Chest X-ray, AP view. Patient: 58 years old, sex F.
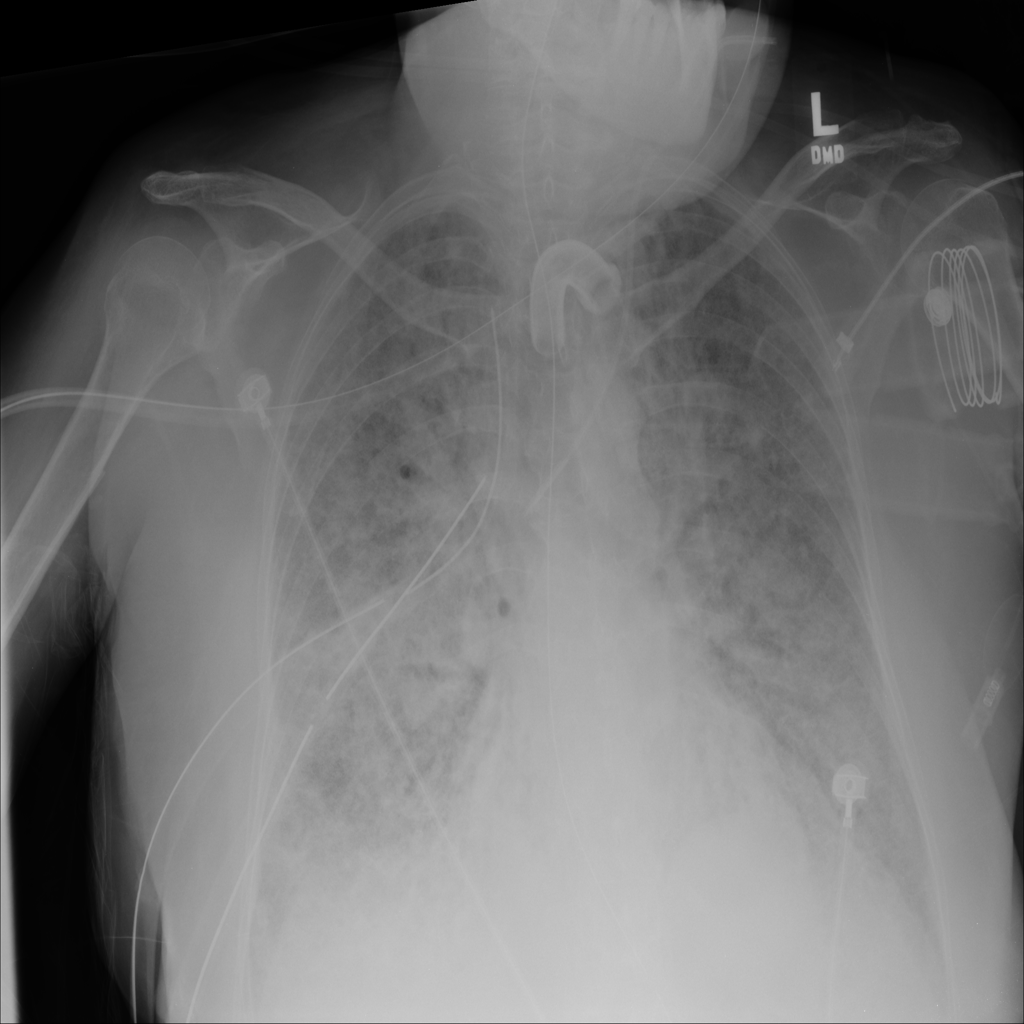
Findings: No Finding